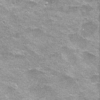
Label: not_dusty